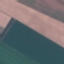
Land use / land cover: AnnualCrop